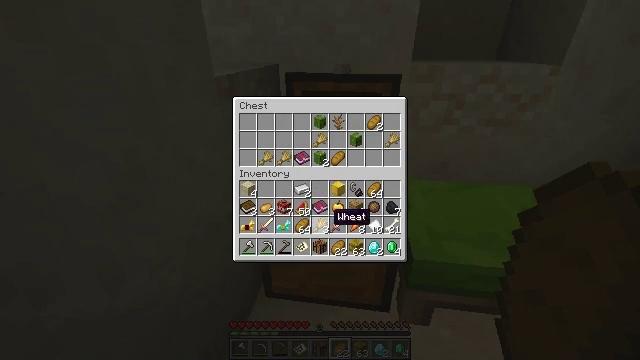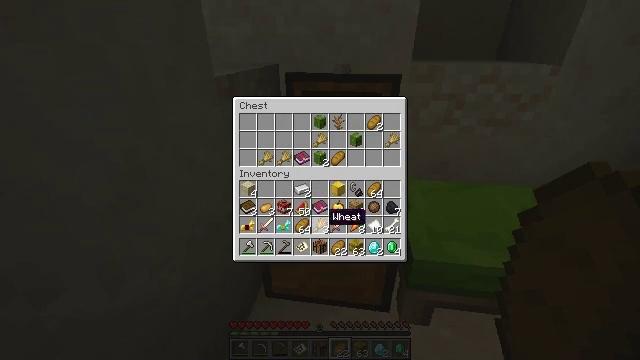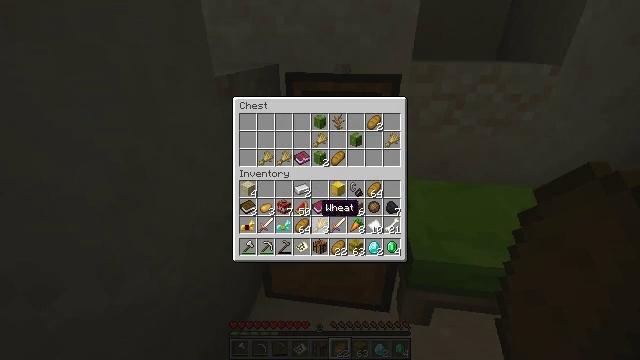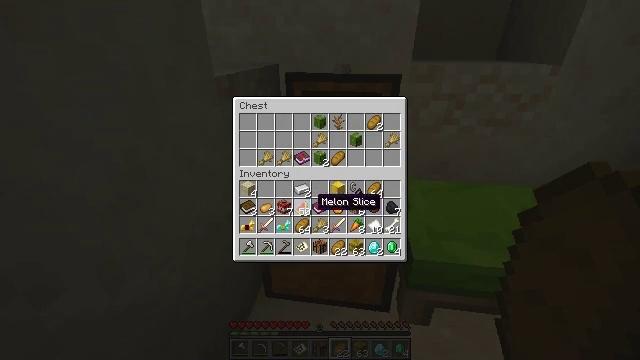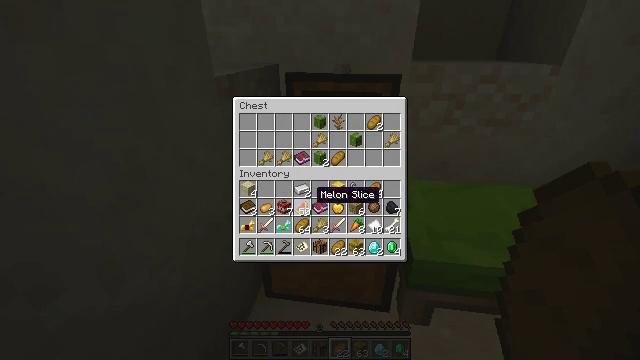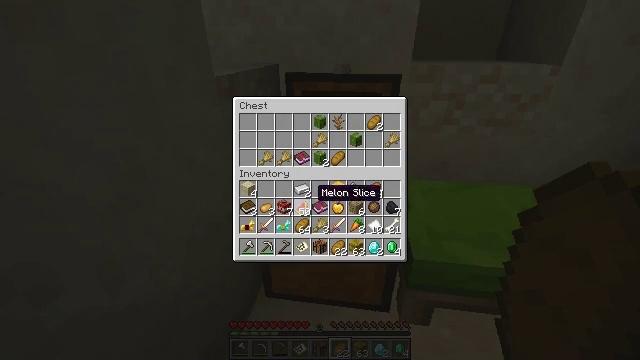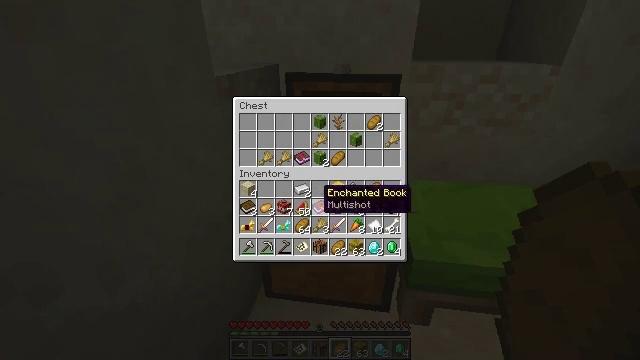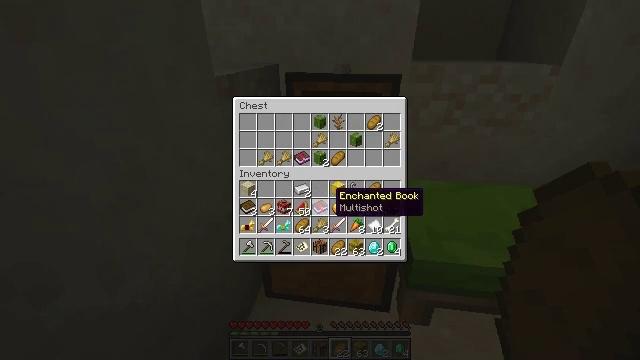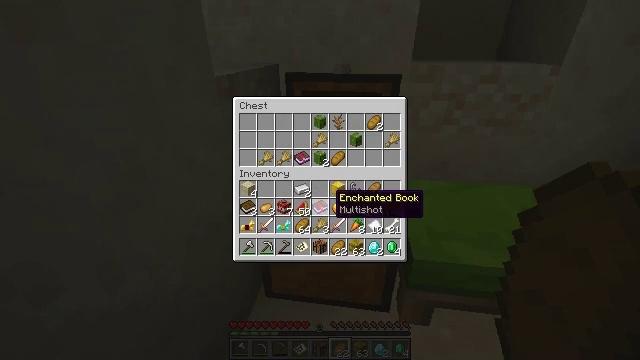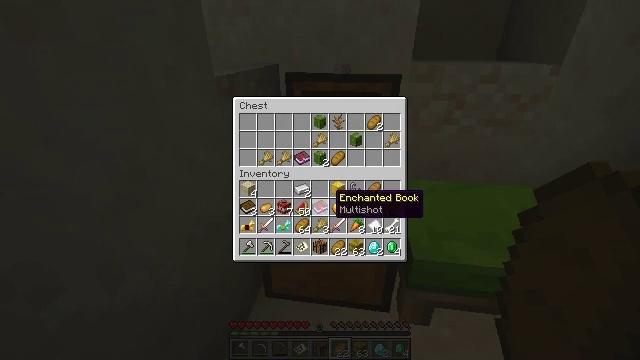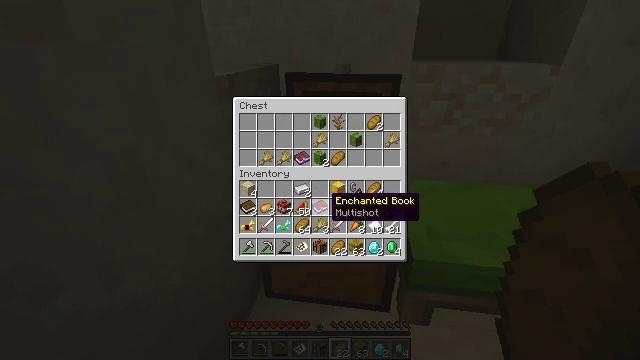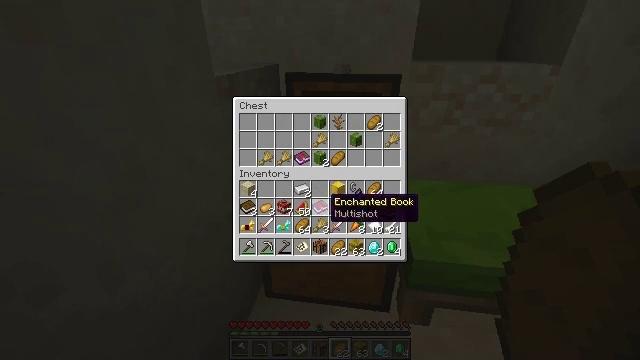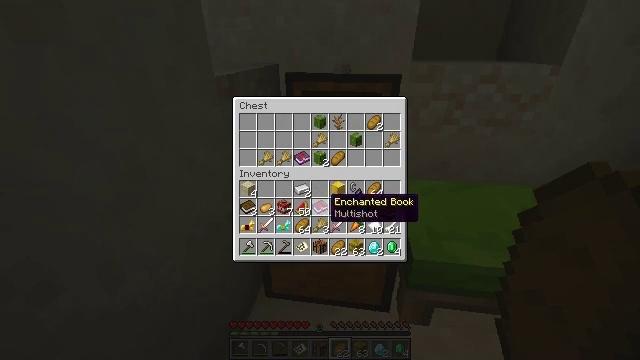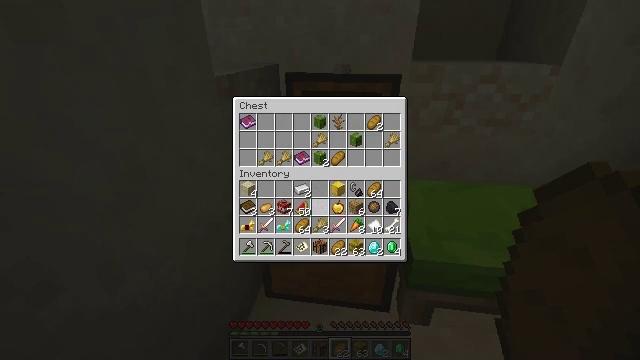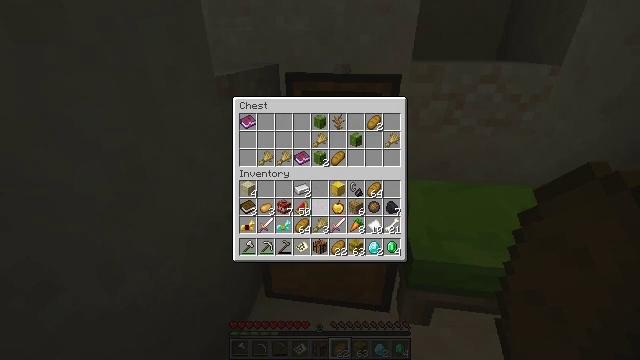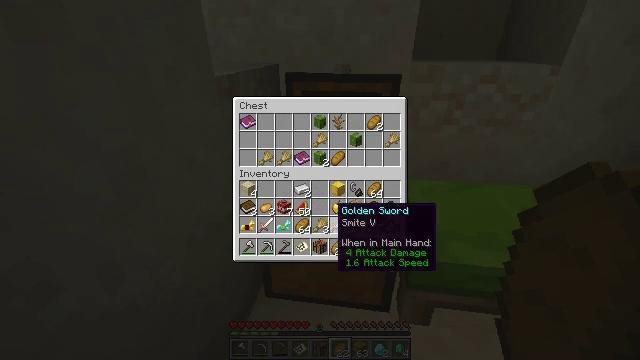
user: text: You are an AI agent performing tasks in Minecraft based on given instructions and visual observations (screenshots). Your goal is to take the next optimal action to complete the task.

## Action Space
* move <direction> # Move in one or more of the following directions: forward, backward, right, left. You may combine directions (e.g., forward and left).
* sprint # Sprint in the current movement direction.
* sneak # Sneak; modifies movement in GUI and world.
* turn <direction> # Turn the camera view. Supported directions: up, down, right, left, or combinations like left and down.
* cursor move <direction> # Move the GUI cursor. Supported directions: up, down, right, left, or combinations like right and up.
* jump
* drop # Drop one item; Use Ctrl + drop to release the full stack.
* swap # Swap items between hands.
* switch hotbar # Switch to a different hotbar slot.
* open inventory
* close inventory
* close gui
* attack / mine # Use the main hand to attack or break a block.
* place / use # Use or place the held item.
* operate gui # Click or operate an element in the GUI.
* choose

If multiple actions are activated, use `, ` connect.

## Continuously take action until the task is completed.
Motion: motion action
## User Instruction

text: Collect the lime bed for later use.
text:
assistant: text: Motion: sneak
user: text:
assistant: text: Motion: sneak, cursor move left and up
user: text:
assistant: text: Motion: sneak
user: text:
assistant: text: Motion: sneak
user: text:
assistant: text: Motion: sneak
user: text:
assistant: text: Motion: sneak
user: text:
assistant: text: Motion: sneak, cursor move right
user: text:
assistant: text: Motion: sneak
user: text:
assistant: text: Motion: sneak
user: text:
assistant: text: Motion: sneak
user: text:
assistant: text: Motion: sneak
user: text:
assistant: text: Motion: sneak
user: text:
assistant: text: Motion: sneak, operate gui
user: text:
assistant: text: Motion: sneak, operate gui
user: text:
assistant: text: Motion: sneak, cursor move right and down
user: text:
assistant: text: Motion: sneak
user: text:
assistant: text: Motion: sneak
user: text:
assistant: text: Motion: sneak
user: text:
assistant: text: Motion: sneak
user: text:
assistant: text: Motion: sneak
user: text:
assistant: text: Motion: sneak
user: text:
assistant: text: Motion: sneak
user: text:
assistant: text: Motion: sneak
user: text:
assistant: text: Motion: sneak
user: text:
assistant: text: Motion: sneak
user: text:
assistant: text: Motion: sneak
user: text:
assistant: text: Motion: sneak
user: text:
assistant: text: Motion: sneak, cursor move right
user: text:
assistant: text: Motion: sneak
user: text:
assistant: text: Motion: sneak